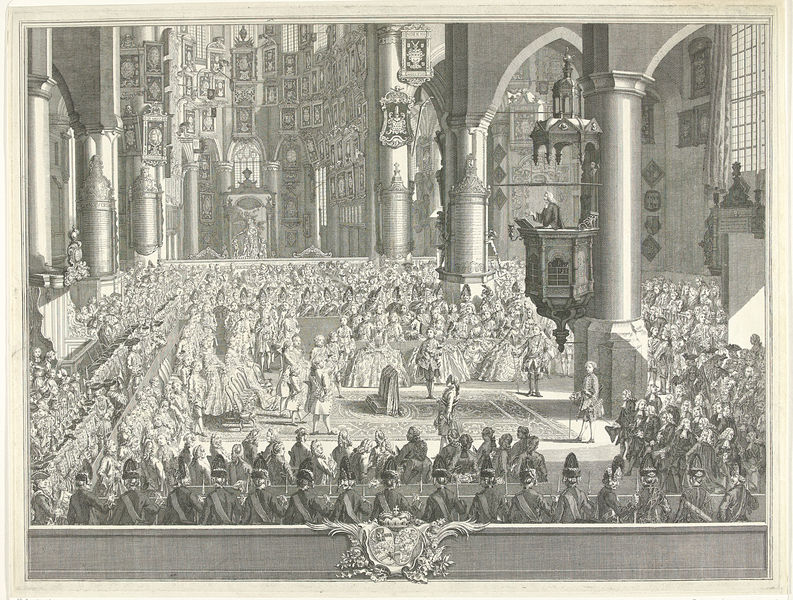
Titel: Huwelijk van Karel Christiaan van Nassau-Weilburg en Carolina, prinses van Oranje-Nassau
Künstler: Simon Fokke
Standort: Amsterdam
Institution: Rijksmuseum
Schlagwörter: gott, mann, weiß, frauen, menschen, sitzen, fenster, frau, kleid, kleider, männer, schwarz, säule, säulen, zeichnung, teppich, versammlung, barock, diener, kirche, gewand, renaissance, stock, bilder, bogen, fahnen, bank, kuppel, könig, soldaten, halle, foto, dom, druck, altar, kathedrale, wappen, pfarrer, kanzel, gottesdienst, messe, priester, predigt, flaggen, seule